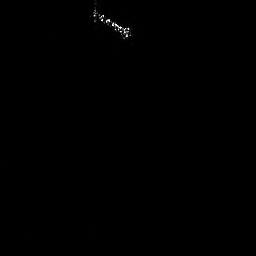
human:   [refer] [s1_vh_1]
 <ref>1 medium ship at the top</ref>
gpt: <box>[[33, 1, 50, 14, 0]]</box>